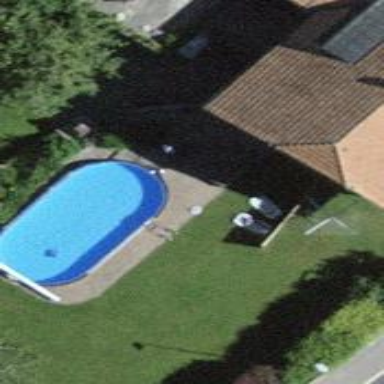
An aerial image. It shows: Swimming pool located in leisure land.